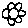
Label: flower